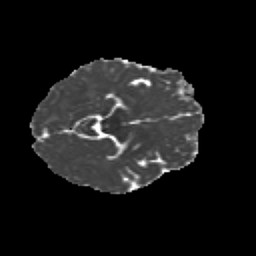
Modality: MD
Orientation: axial
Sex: female
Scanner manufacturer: siemens
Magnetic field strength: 3 T
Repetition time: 5 s
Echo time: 0.071 s